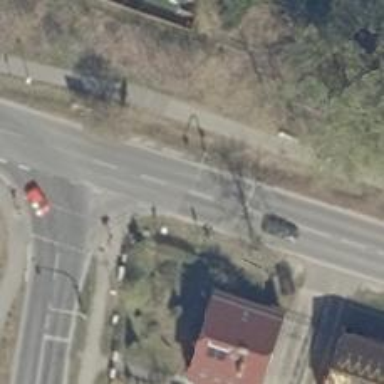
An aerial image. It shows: Road with traffic signals.